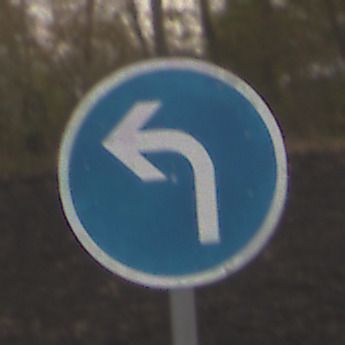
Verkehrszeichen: VorgeschriebeneFahrtrichtungLinks
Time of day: MorningAfternoon
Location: Outdoor (Nature)
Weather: Overcast
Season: NotSpecified
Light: Natural